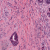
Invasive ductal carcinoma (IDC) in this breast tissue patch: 1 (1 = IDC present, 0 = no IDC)